Field crop: tomato
Growth stage: 2
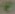
Species: solanum